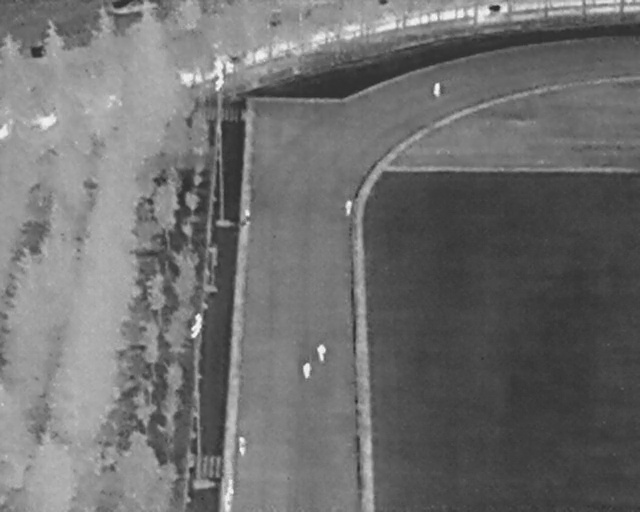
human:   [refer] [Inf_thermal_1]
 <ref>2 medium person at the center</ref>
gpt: <box>[[52, 39, 55, 41, 2], [48, 68, 51, 69, 2]]</box>

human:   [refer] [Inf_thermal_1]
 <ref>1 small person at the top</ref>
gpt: <box>[[66, 16, 69, 18, 2]]</box>

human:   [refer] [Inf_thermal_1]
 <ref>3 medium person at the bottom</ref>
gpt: <box>[[46, 71, 49, 73, 2], [36, 86, 39, 88, 2], [34, 97, 36, 99, 2]]</box>